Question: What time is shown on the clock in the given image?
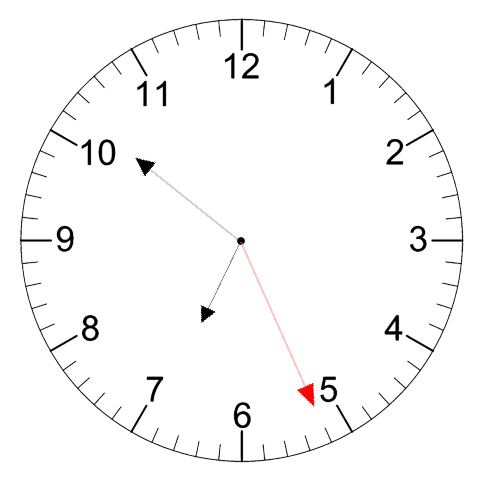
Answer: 06:51:26